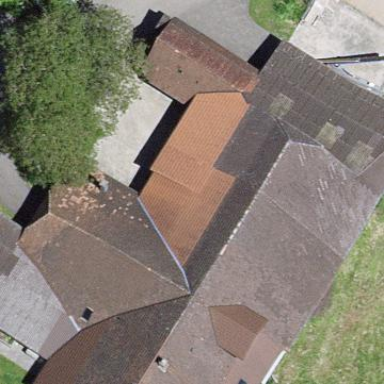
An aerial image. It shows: Farm building.